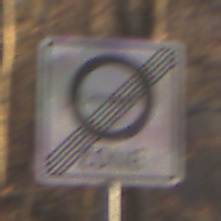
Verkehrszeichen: EndeUmweltzone
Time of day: SunriseSunset
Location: Outdoor (Nature)
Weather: Clear
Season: Autumn
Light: Natural